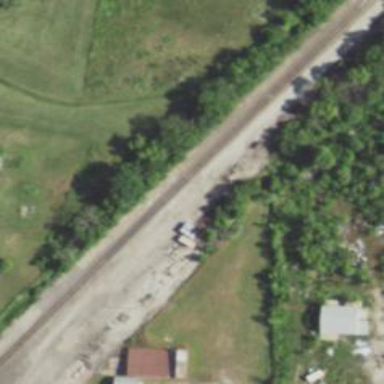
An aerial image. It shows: Abandoned railway.